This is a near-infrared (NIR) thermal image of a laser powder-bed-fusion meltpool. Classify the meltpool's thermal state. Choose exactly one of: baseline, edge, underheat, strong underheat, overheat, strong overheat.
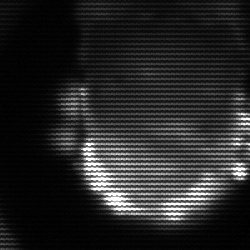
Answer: baseline